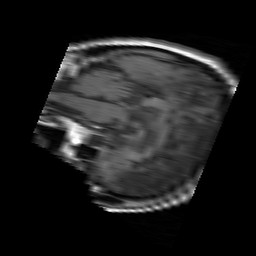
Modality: T1w
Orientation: sagittal
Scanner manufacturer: siemens
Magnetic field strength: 1.5 T
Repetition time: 0.537 s
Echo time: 0.012 s